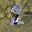
Label: 2